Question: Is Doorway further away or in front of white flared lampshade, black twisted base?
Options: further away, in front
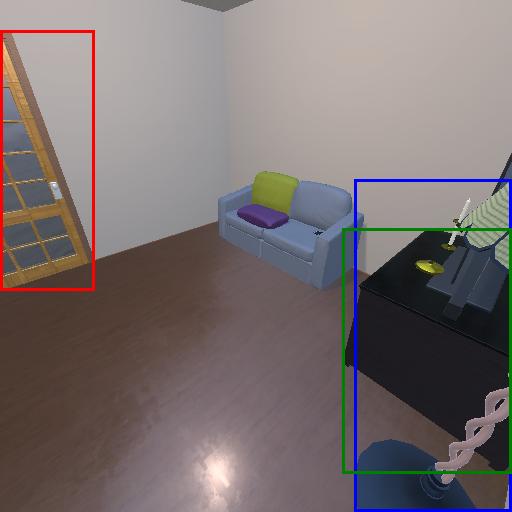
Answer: further away